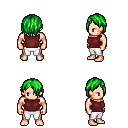
a pixel art fantasy rpg character, male body template, human, light skin, maroon sleeveless shirt, white pants, green bangs hairstyle, four views (front, back, left, right), 2x2 character sprite sheet, small pixel art, hard edges, no anti-aliasing